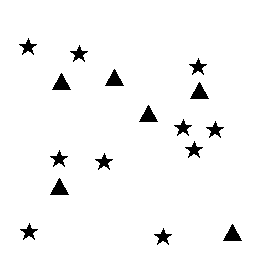
Squares: 0
Triangles: 6
Stars: 10
Total shapes: 16